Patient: sex F, age 43
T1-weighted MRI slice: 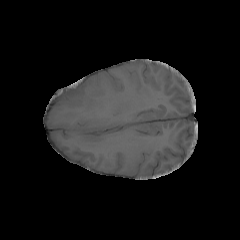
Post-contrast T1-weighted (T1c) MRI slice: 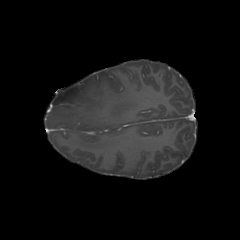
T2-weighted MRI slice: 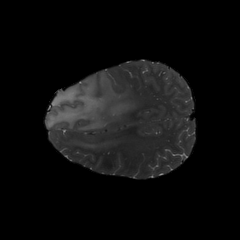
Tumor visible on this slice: yes
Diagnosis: Astrocytoma, IDH-mutant
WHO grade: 3